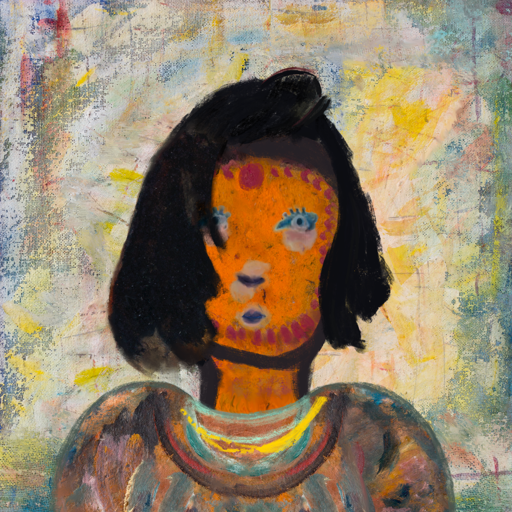
Background: Irani, Head And Neck Front: Doll, Face Front: Hill_Girl, Bust: Boggyland, Hair Front: Mosgoul, Head Accessory: Blank, Second Necklace: Blank, Necklace: Irani_1, Baby: Blank